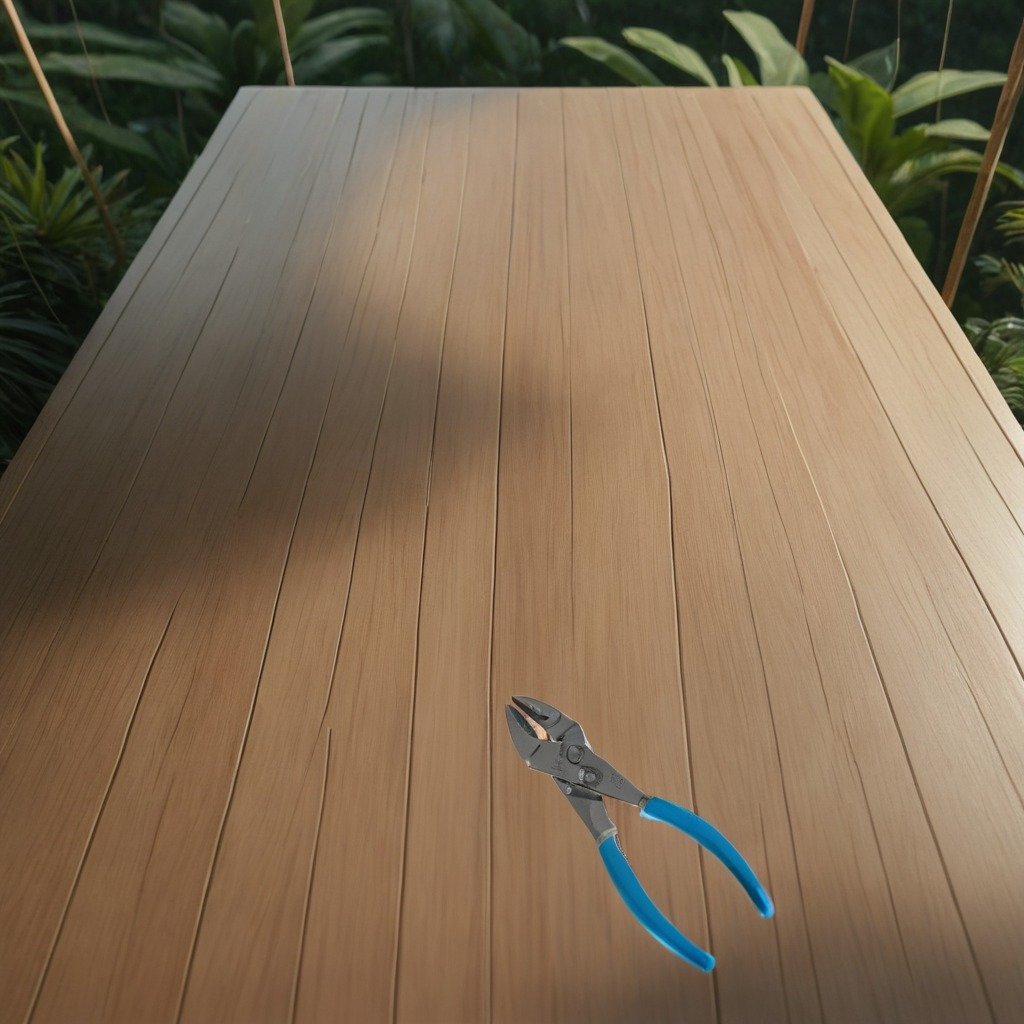
A plier is lying on a wooden table inside a jungle field workshop tent.